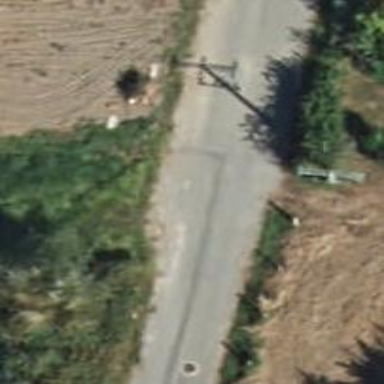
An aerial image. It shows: Unclassified road.